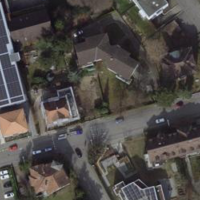
EUNIS habitat code: 54
Species observed at this site:
Allium ursinum
Tagetes erecta
Chelidonium majus
Ilex aquifolium
Hedera helix
Dipsacus fullonum
Echinochloa crus-galli
Fragaria vesca
Galinsoga parviflora